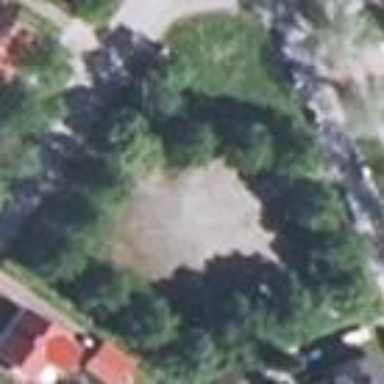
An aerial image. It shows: Recreation ground.